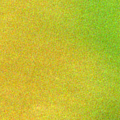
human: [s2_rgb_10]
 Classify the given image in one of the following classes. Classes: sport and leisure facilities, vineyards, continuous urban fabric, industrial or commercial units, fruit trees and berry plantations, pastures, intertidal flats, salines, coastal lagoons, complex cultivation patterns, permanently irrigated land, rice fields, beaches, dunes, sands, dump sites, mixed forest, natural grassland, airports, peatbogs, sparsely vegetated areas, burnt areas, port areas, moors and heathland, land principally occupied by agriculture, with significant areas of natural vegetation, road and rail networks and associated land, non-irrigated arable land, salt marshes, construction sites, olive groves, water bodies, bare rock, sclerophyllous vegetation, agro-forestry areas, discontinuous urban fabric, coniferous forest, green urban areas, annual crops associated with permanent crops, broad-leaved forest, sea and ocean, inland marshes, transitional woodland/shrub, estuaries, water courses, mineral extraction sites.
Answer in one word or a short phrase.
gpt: coastal lagoons